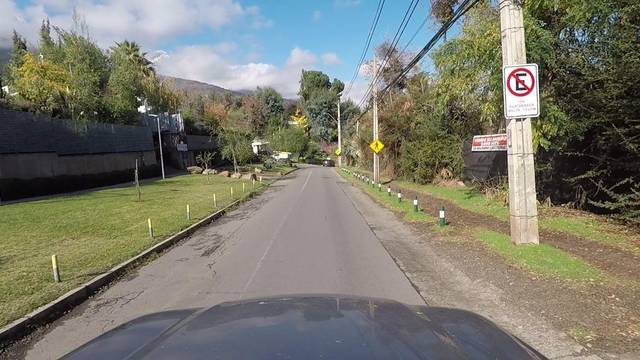
Region: Chile
Coordinates: -33.452, -70.52